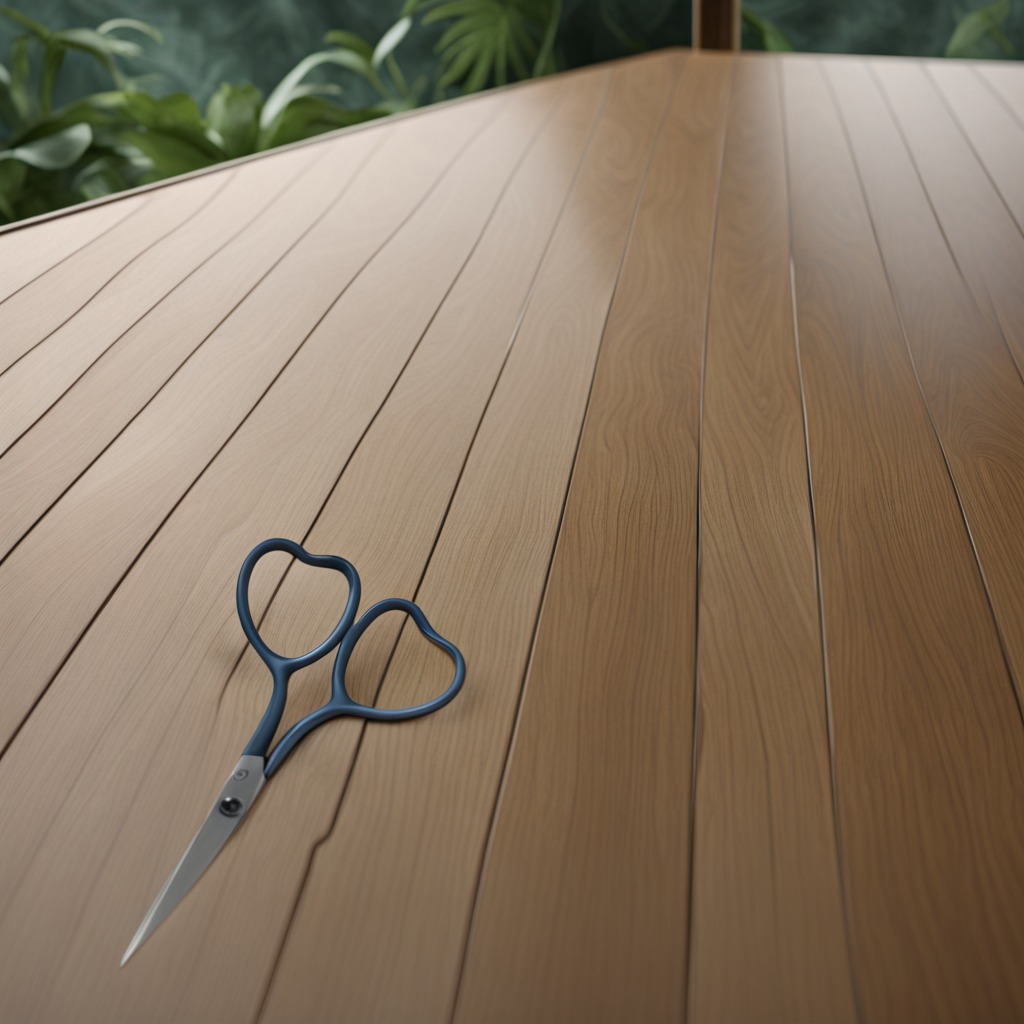
A scissor is lying on a wooden table inside a jungle field workshop tent humid ambient light worn but